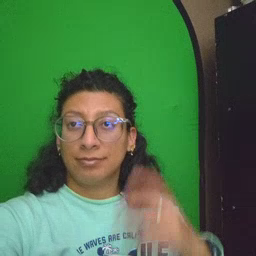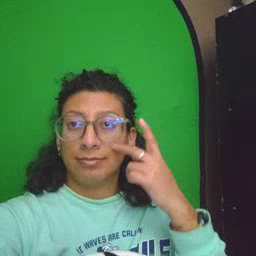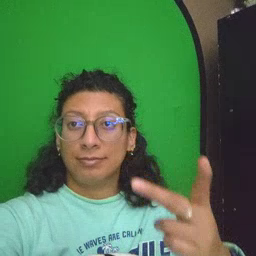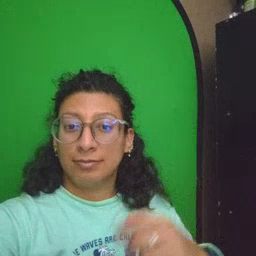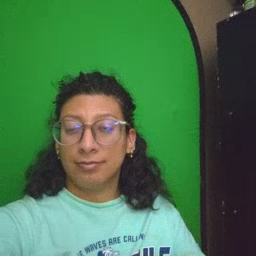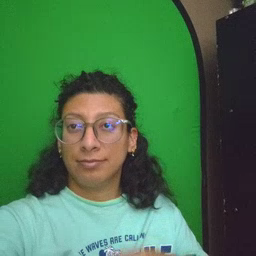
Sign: see